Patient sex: F
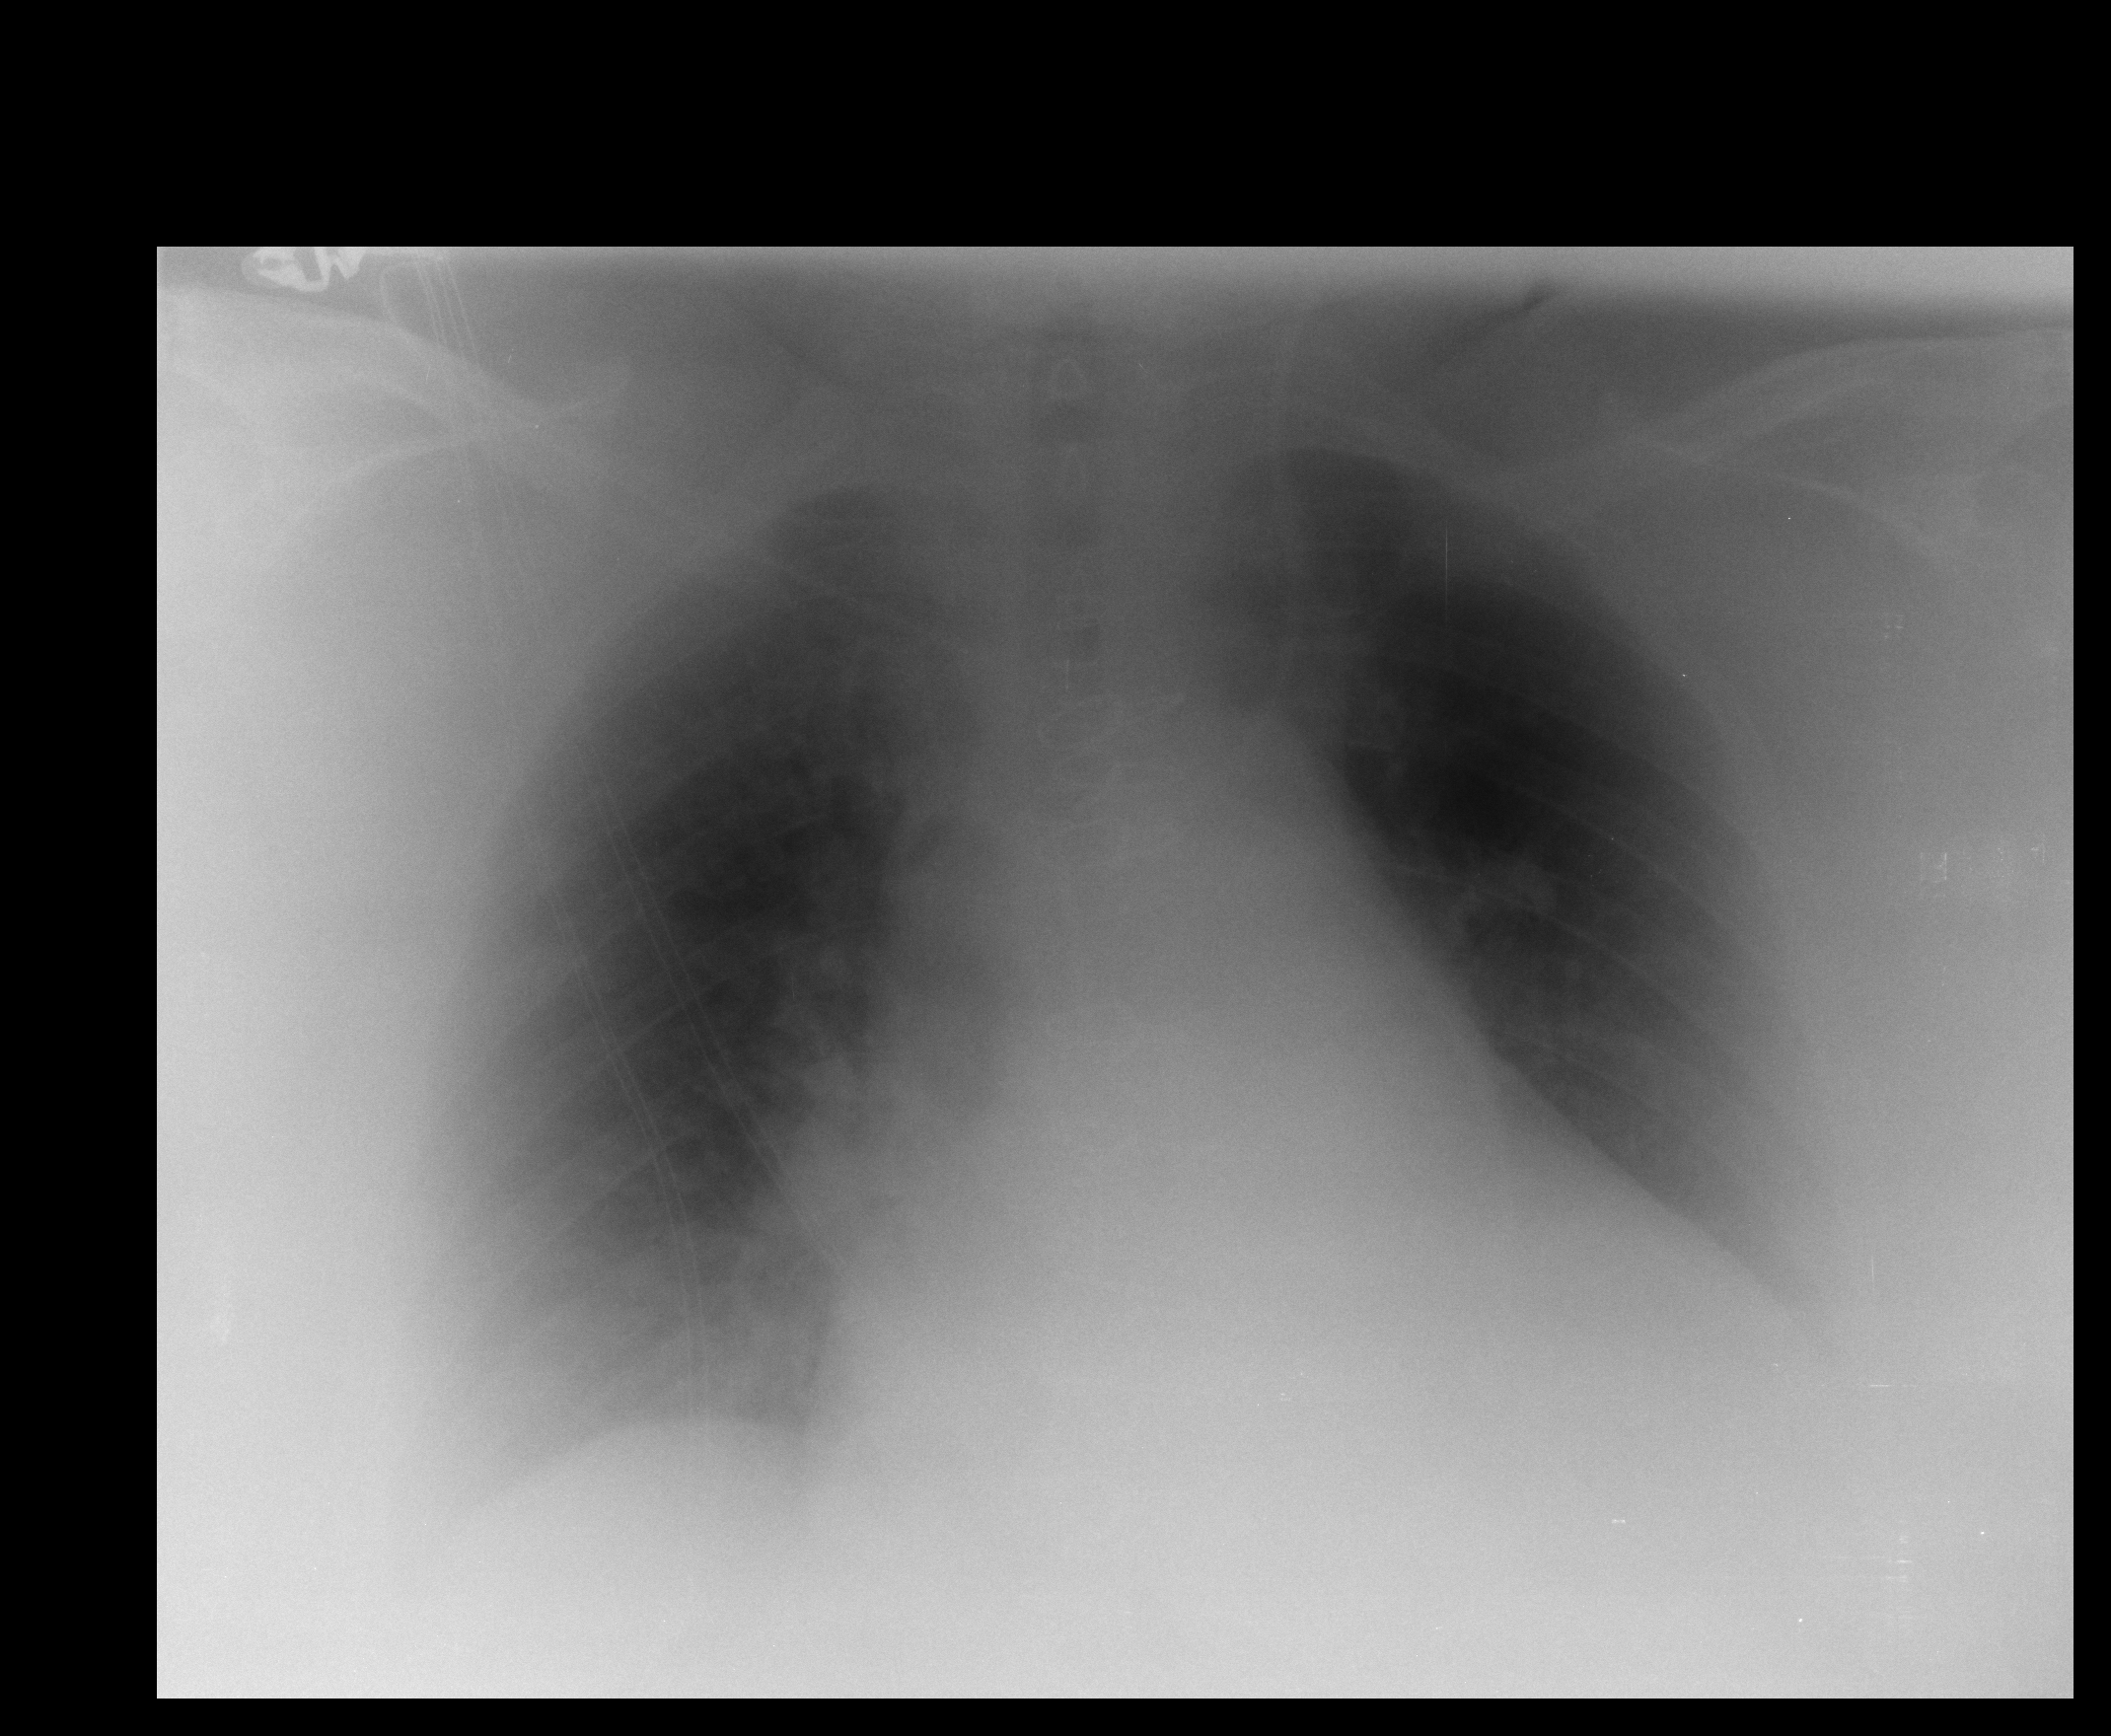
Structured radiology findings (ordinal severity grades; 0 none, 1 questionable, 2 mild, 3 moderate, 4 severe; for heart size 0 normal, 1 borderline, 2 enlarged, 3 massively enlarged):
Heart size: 2
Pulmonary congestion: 2
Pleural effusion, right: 0
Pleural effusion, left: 1
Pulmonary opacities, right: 0
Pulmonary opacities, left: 0
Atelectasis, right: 0
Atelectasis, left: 2